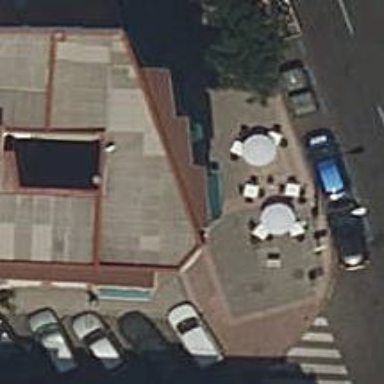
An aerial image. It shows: Cafe.